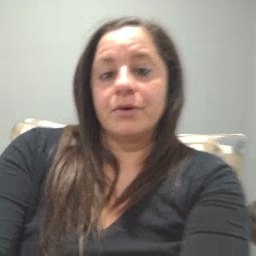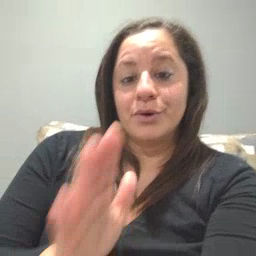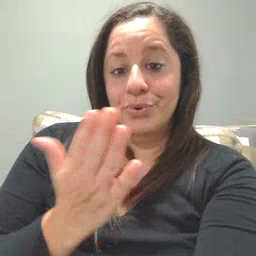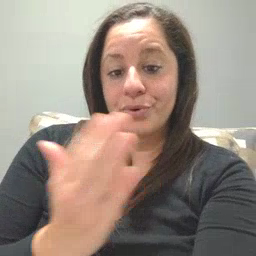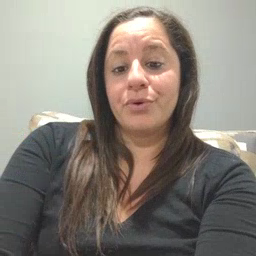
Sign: book